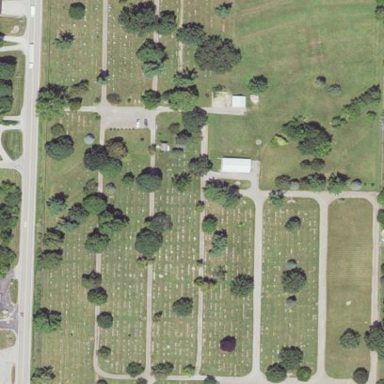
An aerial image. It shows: Cemetery.